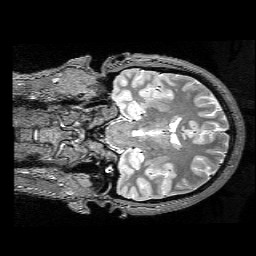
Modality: T2w
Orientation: coronal
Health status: healthy
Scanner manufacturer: siemens
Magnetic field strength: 3 T
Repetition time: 4.8 s
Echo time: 0.458 s